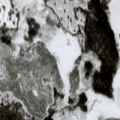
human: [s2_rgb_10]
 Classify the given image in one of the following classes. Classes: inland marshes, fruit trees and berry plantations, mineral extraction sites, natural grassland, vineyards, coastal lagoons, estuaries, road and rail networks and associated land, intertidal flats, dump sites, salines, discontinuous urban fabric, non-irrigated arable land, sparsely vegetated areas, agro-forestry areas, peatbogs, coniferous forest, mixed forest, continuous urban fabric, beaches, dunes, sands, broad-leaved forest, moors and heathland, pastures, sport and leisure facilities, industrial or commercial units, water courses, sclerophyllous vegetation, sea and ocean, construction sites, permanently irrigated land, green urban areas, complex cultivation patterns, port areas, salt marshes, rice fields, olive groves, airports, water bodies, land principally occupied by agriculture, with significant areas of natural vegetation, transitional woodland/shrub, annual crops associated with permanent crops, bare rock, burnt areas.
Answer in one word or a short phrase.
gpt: coniferous forest, transitional woodland/shrub, water bodies